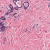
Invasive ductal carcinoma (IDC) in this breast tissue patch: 0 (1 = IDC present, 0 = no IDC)